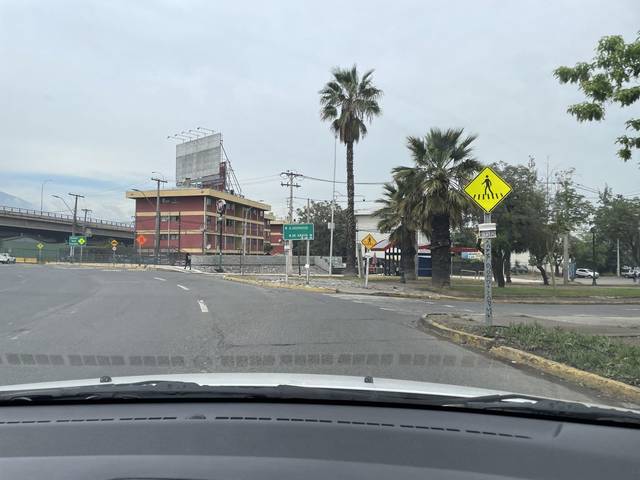
Region: Chile
Coordinates: -33.47, -70.578